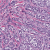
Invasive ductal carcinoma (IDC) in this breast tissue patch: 1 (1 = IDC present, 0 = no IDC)